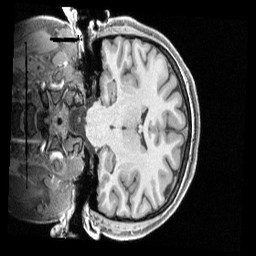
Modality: T1w
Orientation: coronal
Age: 23
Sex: female
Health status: healthy
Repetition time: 2.4 s
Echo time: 0.00222 s